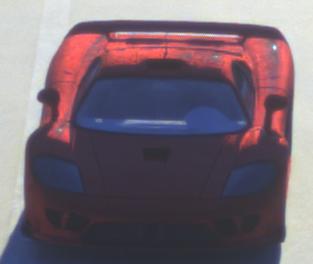
Make: Saleen
Model: S7
Detailed model: -
Model produced from: 2000
Model produced until: 2008
Doors: 2
Color: red
Road condition: dry road
Daytime: sunrise or sunset
Contrast: medium contrast